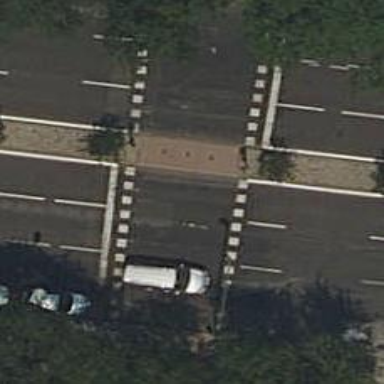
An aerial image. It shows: Road crossing with traffic signals.